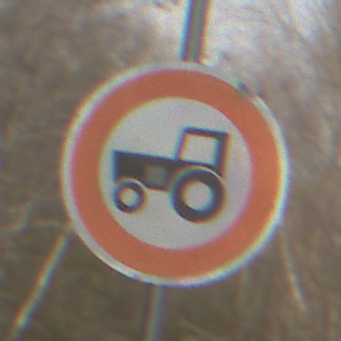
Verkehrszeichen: VerbotKraftfahrzeugeZuegeNichtSchneller25
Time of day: MorningAfternoon
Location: Outdoor (Nature)
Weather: PartlyCloudy
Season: Winter
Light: Natural